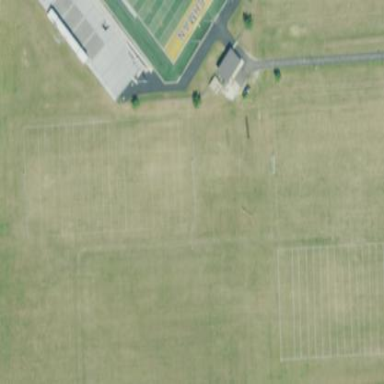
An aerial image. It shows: Pitch for American football.